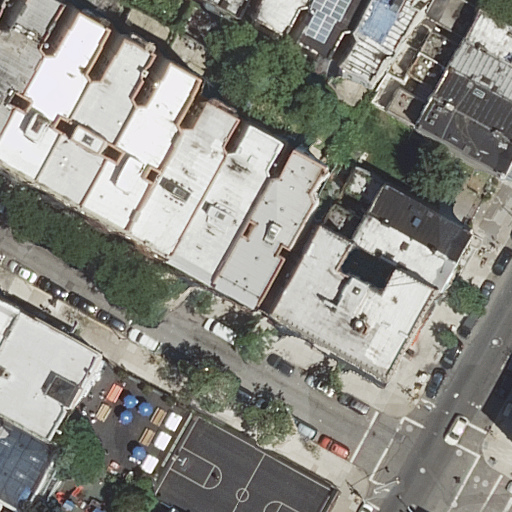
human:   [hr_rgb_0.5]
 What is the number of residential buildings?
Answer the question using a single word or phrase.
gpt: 21

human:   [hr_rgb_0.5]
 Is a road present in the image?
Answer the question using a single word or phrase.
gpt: yes

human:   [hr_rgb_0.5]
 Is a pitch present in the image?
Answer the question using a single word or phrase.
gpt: yes

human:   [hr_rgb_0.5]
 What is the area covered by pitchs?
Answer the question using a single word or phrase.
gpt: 117m2

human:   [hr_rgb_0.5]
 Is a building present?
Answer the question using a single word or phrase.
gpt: yes

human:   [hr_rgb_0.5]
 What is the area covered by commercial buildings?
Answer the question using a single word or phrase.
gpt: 0m2

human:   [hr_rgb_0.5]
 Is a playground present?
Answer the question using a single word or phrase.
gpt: yes

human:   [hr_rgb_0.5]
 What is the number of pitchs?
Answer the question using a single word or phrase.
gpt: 1

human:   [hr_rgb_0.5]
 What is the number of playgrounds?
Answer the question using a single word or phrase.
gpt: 1

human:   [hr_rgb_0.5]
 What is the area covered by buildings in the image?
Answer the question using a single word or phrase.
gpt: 4404m2

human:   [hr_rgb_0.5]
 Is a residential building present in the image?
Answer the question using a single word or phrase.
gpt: yes

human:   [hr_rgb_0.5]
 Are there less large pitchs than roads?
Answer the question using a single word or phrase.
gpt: yes

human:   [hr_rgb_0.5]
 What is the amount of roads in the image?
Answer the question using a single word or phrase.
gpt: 2

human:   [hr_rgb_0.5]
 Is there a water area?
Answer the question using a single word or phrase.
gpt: no

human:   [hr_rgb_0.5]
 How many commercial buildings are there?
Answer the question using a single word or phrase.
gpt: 0

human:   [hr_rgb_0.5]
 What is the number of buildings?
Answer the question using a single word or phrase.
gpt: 21

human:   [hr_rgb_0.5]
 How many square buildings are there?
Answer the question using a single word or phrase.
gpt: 0

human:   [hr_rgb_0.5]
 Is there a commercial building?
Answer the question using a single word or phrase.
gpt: no

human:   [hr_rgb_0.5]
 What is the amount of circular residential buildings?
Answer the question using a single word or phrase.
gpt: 0

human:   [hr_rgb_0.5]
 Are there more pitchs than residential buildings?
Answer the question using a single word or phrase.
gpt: no

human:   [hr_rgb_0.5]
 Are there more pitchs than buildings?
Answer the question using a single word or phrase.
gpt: no

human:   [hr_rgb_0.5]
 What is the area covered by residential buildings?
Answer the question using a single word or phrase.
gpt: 4404m2

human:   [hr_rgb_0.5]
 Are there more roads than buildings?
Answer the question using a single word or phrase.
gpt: no

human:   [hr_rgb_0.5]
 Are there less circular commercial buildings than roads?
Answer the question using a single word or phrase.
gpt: yes

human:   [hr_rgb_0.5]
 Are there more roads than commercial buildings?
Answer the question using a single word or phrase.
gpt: yes

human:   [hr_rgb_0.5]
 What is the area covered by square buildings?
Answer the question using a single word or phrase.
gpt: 0m2

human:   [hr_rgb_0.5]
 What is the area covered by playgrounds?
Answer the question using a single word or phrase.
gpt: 463m2

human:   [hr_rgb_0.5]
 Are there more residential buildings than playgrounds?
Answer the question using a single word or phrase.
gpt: yes

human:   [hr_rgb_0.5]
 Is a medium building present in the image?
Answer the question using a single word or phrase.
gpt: yes

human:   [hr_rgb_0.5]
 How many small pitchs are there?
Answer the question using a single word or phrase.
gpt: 0

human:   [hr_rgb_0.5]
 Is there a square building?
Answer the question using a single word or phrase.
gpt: no

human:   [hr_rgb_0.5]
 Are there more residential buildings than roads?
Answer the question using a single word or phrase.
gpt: yes

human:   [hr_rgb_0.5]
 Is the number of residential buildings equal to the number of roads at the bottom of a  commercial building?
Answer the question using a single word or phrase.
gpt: no

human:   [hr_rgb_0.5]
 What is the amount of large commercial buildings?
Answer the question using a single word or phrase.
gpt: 0

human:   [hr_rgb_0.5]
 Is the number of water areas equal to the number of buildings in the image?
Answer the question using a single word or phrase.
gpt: no

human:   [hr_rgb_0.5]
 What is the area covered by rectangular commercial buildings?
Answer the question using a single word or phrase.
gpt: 0m2

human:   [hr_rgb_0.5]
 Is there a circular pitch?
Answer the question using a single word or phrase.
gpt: no

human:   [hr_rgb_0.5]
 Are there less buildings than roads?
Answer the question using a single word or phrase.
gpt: no

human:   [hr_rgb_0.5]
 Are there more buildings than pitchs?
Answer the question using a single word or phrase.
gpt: yes

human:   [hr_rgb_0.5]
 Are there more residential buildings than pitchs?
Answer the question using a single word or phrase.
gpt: yes

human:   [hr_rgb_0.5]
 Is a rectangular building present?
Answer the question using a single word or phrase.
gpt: yes

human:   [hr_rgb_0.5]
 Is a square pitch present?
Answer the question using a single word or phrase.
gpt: no

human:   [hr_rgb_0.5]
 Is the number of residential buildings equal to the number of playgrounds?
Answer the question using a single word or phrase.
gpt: no

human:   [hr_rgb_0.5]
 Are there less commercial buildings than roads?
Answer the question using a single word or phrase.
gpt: yes

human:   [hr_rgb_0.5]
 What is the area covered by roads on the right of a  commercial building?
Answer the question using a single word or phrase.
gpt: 0m2

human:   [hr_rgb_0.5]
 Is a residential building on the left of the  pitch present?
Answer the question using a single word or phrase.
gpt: yes

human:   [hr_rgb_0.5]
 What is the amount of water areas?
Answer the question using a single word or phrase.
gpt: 0

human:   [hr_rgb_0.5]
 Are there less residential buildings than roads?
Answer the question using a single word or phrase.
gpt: no

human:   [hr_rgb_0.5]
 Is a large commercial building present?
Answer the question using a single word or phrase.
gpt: no

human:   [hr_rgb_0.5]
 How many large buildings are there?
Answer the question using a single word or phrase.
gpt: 0

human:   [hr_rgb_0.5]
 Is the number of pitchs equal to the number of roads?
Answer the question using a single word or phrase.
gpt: no

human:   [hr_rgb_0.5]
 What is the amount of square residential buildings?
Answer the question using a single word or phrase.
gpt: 0

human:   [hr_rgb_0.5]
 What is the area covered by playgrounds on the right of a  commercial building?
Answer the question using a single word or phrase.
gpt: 0m2

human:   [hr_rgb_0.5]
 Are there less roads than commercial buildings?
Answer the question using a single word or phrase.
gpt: no

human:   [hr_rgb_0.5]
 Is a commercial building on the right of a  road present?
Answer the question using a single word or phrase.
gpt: no

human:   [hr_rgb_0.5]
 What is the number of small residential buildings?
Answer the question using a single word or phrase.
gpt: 2

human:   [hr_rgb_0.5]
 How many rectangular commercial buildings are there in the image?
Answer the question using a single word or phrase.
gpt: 0

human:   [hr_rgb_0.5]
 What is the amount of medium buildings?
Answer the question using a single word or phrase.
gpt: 19

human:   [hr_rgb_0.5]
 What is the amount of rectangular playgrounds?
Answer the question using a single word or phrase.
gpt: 0

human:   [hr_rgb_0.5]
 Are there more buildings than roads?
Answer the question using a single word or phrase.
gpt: yes

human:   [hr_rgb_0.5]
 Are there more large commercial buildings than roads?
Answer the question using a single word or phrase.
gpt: no

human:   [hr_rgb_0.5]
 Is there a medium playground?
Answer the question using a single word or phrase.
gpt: yes

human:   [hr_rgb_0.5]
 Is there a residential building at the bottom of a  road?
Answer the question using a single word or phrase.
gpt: no

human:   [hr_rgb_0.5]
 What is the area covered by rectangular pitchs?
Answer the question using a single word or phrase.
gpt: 117m2